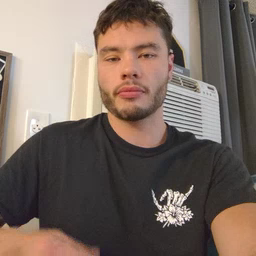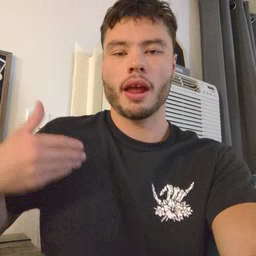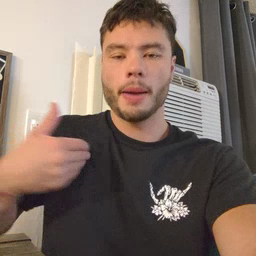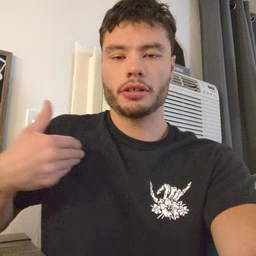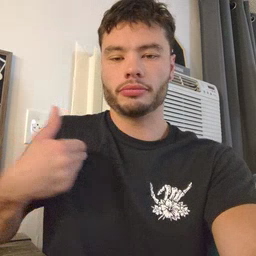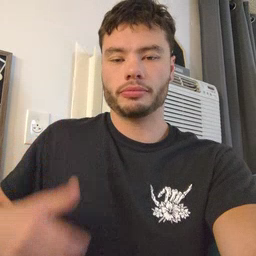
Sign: animal